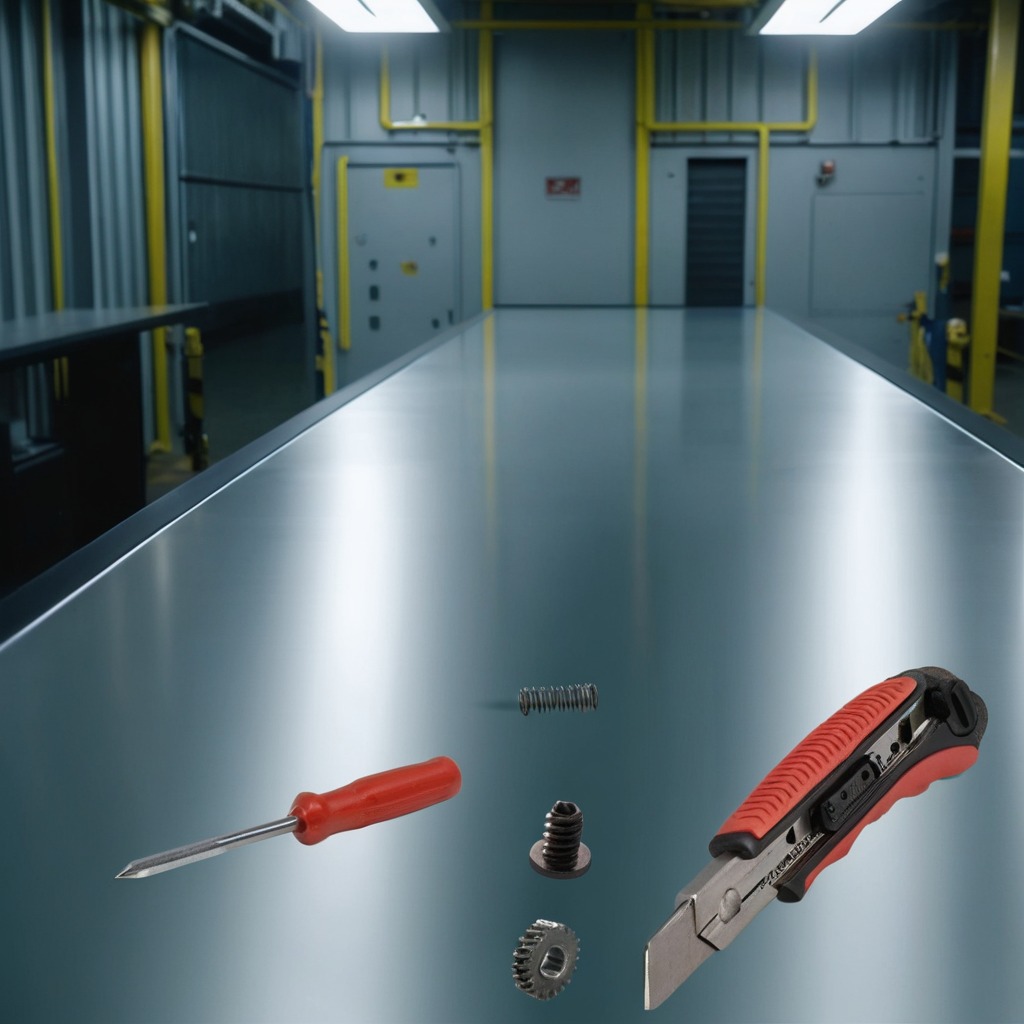
A screwdriver is lying on the table.